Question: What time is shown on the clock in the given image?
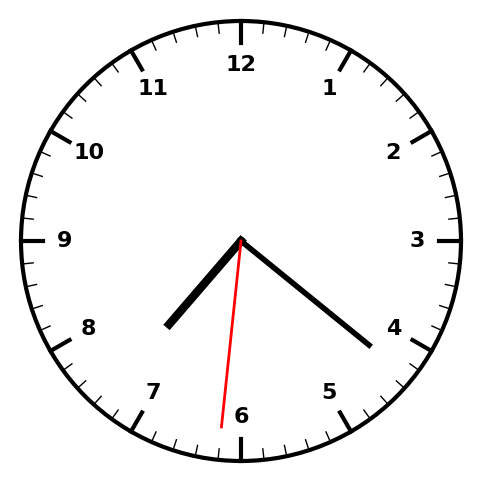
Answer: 07:21:31